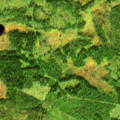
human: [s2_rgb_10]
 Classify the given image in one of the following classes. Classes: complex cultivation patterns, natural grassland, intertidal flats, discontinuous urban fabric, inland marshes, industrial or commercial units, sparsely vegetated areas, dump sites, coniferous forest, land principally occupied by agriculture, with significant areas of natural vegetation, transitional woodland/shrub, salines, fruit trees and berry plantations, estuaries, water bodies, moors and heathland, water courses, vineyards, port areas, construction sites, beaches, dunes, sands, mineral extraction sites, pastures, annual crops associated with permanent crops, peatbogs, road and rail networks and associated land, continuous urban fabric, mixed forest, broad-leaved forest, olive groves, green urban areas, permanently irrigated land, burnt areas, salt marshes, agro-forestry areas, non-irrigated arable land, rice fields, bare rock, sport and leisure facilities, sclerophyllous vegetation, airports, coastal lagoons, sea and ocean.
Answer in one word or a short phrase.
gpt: coniferous forest, transitional woodland/shrub